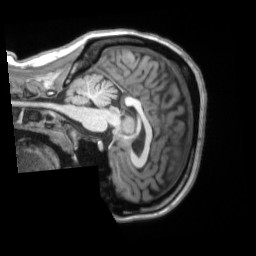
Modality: T1w
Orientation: sagittal
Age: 27
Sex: female
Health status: ill
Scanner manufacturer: siemens
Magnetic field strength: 3 T
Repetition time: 2.2 s
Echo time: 0.00157 s